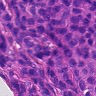
Metastatic tissue present: yes